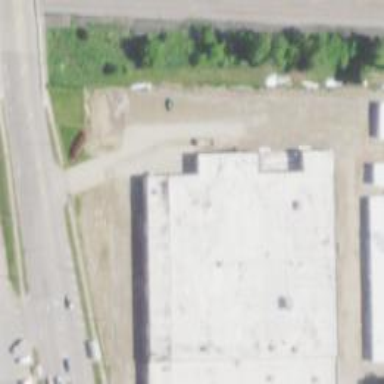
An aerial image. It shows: Building housing storage rental shop.